Field crop: maize
Growth stage: 2
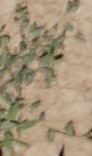
Species: convolvulus